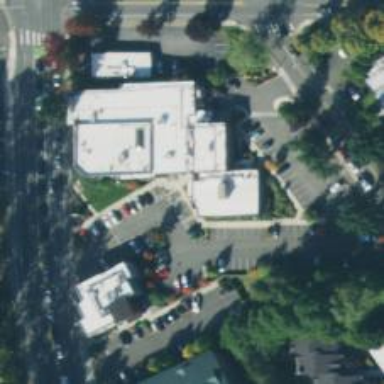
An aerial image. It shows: Parking space is available.